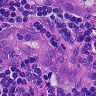
Metastatic tissue present: yes